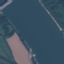
Label: River